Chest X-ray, AP view. Patient: 48 years old, sex F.
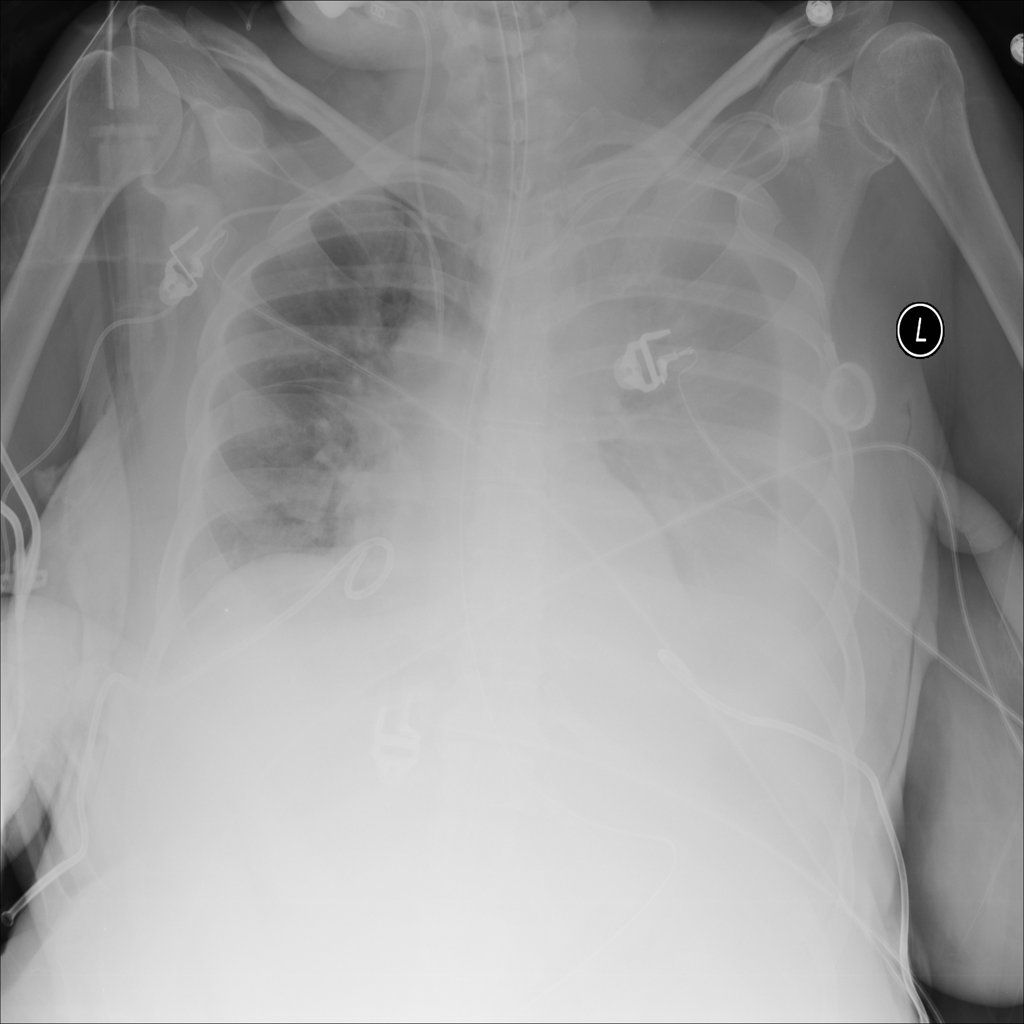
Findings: Effusion